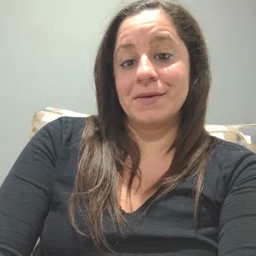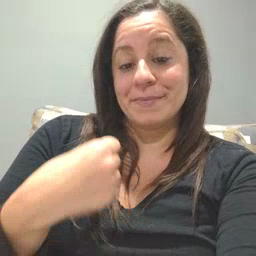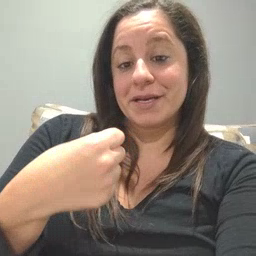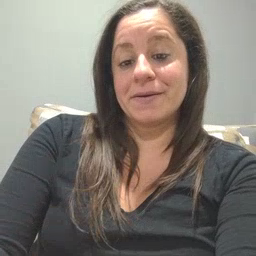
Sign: make